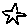
Label: star